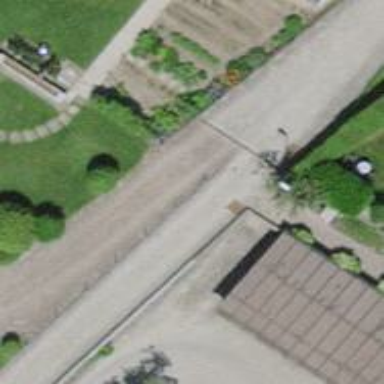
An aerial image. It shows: Retaining wall.